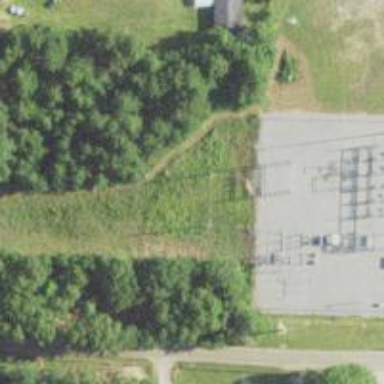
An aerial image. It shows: Power pole.